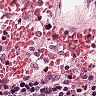
Metastatic tissue present: no